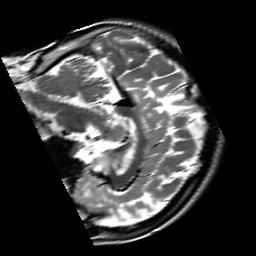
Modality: T2w
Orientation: sagittal
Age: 21
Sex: female
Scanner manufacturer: siemens
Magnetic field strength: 3 T
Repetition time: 7 s
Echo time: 0.09 s